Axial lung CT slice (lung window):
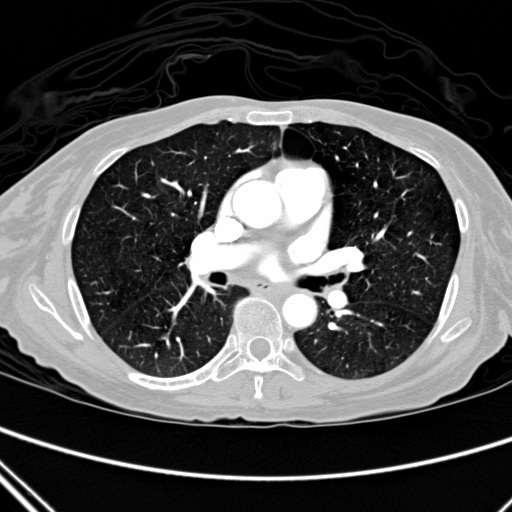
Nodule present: no